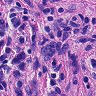
Metastatic tissue present: yes